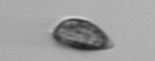
Label: Prorocentrum_triestinum